Question: I have JMenuItems , I wanna add to Project Creation dialog to JMenuItem (New) similar to any other Application , I am confused with that a little bit. Is it going to be JDialog , JFrame or JPanel to create such window shown in picture. Maybe I can also add click next in the future as well.
Maybe Similar to

Regards
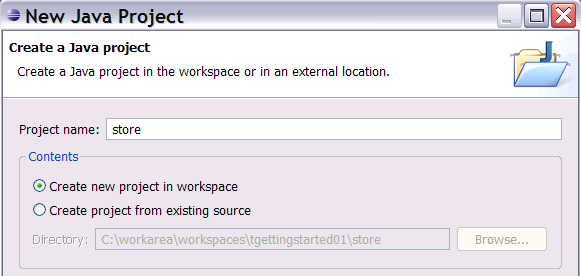
Answer: Please note that standard container for JmenuItems is Jmenubar so add the Jmenuitems to Jmenubar then add Jmenubar to any other container (JPanel, JDialog , JFrame)
Hope that helps<URL>